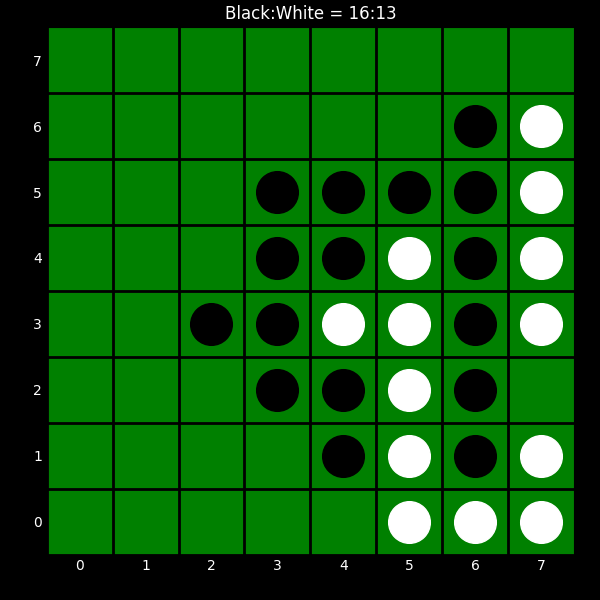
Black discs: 16
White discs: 13